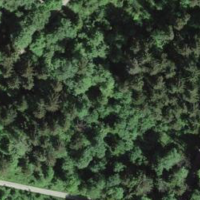
EUNIS habitat code: 43
Species observed at this site:
Arum maculatum